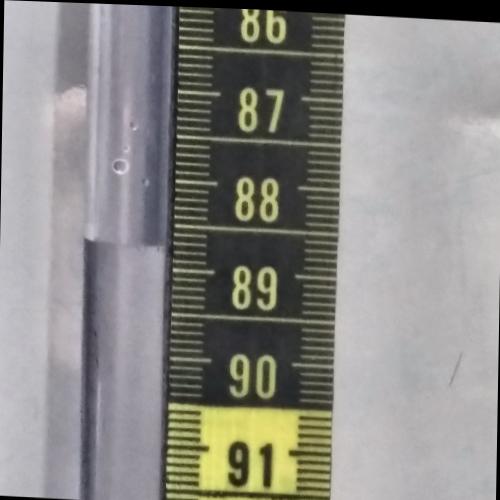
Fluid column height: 88.8 cm